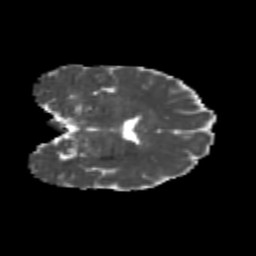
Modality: MD
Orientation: coronal
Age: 24
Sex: female
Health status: healthy
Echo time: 0.074 s